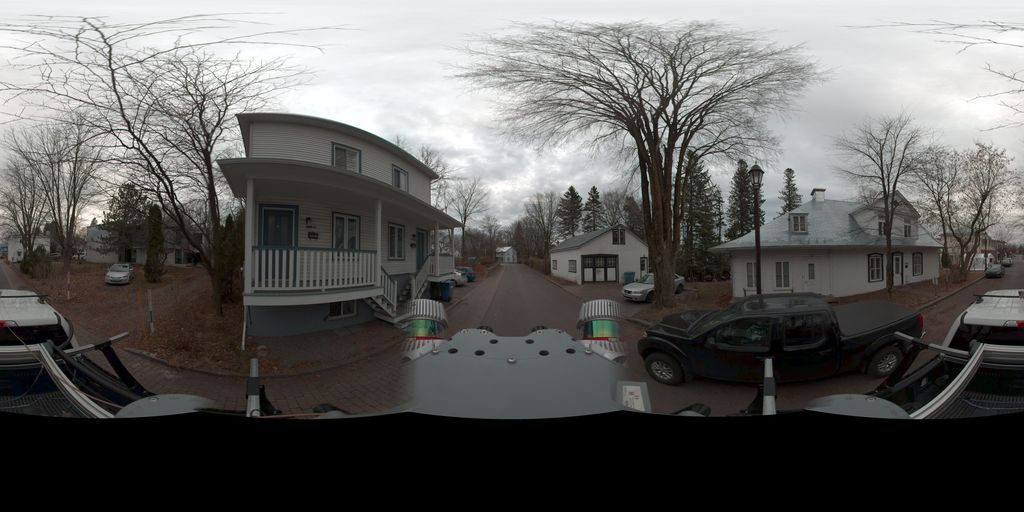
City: quebec_city